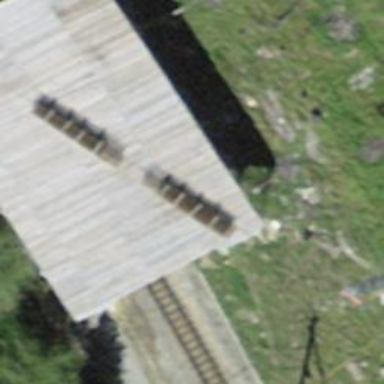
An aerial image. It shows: Railway crossing.